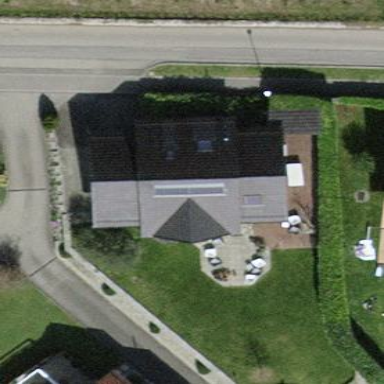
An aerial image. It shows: Detached building.